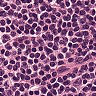
Metastatic tissue present: no